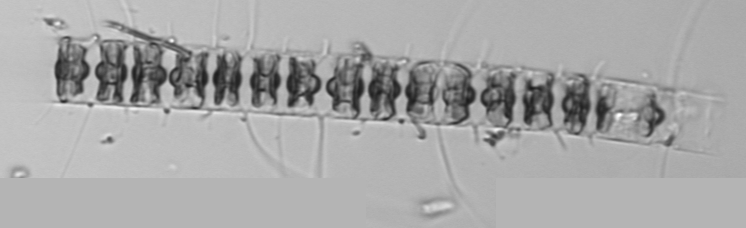
Label: Chaetoceros_didymus